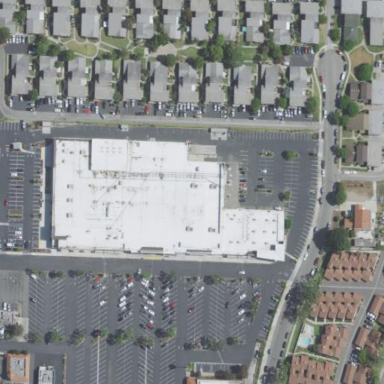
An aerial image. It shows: Retail building.